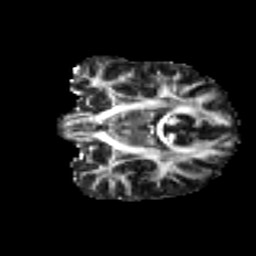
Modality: FA
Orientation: coronal
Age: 24
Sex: female
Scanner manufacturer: ge
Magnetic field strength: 3 T
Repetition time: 7.8 s
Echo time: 0.0606 s